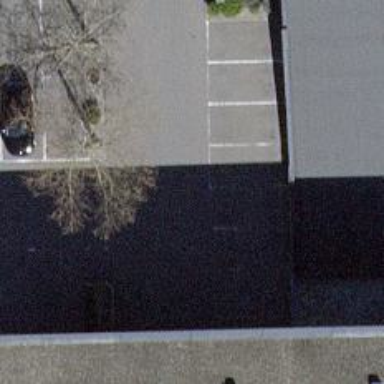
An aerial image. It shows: Parking aisle designated as service road.